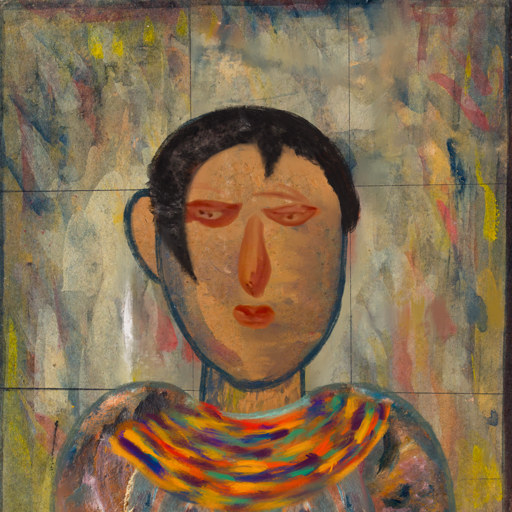
Background: GypsyMother, Head And Neck Front: In_The_Sun, Face Front: Pious_Lady, Bust: Boggyland, Hair Front: Roy_Bahadur, Head Accessory: Blank, Second Necklace: An_Impression_2, Necklace: Blank, Baby: Blank